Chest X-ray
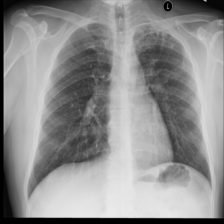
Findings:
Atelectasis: negative
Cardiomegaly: negative
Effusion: negative
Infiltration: negative
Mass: negative
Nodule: negative
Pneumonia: negative
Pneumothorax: negative
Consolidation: negative
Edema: negative
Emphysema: negative
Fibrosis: negative
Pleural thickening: negative
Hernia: negative